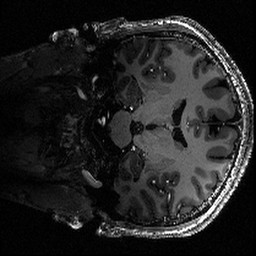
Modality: T1w
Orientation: coronal
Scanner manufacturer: siemens
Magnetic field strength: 6.98 T
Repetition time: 2.74 s
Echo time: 0.00324 s